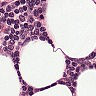
Metastatic tissue present: no